Field crop: maize
Growth stage: 2
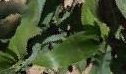
Species: maize